Field crop: tomato
Growth stage: 2
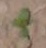
Species: solanum